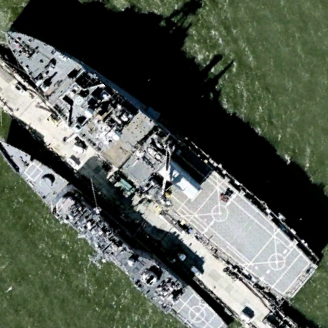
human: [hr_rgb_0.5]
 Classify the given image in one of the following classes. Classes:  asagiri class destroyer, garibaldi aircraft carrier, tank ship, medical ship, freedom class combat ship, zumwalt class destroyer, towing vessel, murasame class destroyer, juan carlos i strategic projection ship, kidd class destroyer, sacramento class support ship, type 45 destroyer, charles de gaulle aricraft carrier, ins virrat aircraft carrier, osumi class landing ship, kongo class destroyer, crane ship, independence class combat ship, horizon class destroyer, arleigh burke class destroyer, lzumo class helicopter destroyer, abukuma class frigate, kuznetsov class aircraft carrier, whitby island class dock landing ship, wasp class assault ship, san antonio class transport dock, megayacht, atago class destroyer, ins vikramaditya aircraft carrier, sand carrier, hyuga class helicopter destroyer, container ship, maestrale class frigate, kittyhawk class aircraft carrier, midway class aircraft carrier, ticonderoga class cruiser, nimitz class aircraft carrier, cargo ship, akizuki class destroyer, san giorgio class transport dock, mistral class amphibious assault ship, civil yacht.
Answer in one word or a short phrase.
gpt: Whitby Island class dock landing ship